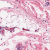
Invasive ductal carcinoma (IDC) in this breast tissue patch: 0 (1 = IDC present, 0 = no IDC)